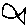
Label: fish